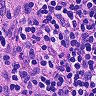
Metastatic tissue present: no